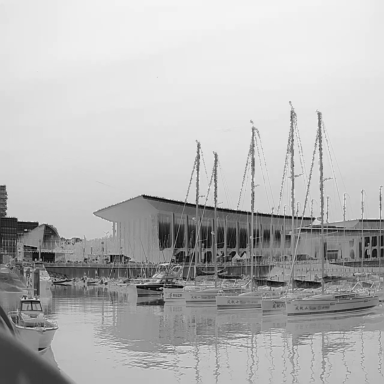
There are two canoes in the infrared image.